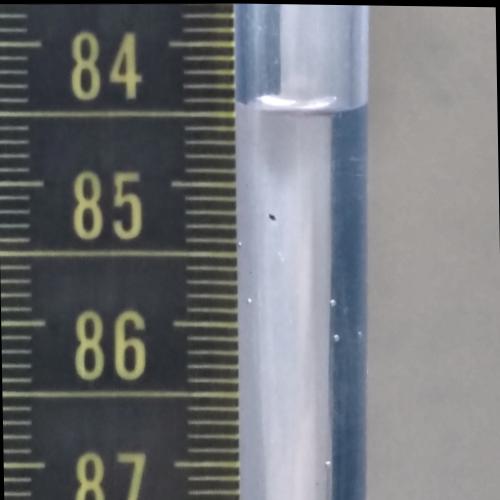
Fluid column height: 84.5 cm